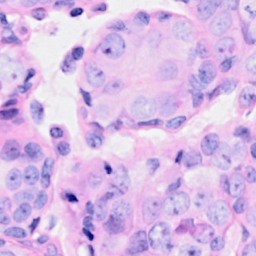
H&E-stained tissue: Breast